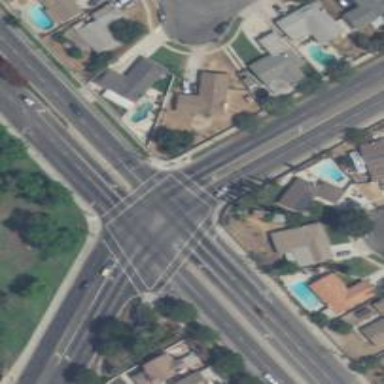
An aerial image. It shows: Marked crossing on asphalt footway.